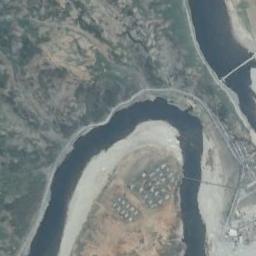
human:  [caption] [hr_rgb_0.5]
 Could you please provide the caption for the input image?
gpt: The river goes through bare land and green grass .

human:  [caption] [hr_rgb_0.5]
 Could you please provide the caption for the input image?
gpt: The deep blue river has a white floodplain and an overpass is over the river .

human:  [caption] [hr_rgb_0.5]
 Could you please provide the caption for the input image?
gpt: A blue river that bends like a fold, With white sand on the shore, Green and tan mixed land on both sides, And buildings .

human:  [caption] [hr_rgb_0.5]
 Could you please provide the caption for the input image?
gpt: There are many trees around the river .

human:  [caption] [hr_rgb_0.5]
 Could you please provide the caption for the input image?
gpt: There are some buildings and green meadows near the river .